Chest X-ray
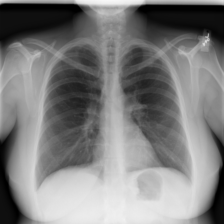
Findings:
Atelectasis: negative
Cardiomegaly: negative
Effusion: negative
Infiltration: negative
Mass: negative
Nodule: negative
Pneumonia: negative
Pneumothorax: negative
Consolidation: negative
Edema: negative
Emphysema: negative
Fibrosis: negative
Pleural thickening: negative
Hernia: negative